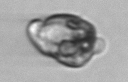
Label: Proterythropsis